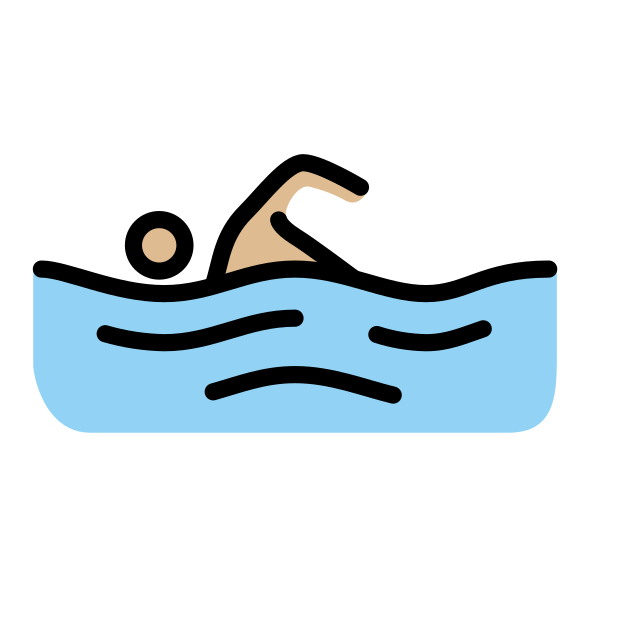
man swimming: medium-light skin tone